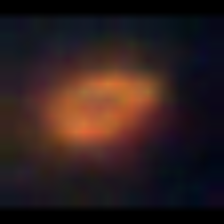
Taxon: NanoPlankton
Group: Other